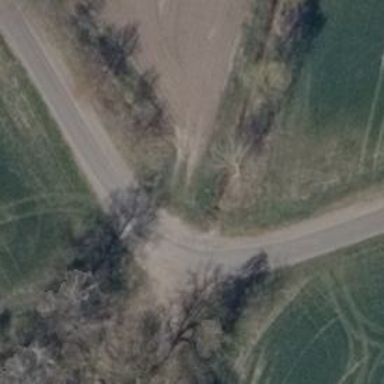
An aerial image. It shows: Unclassified road.